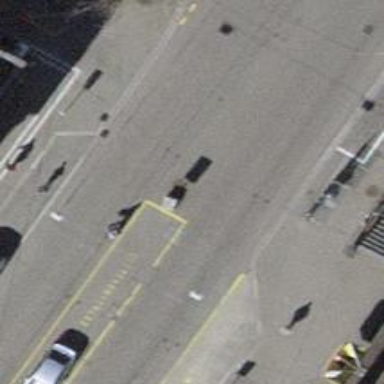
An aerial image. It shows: Unmarked road crossing.